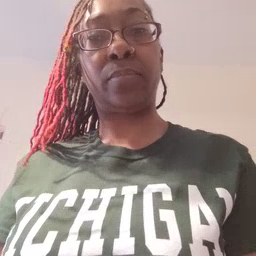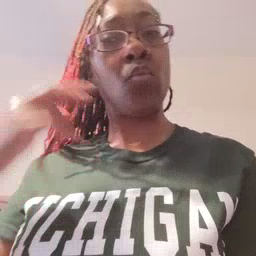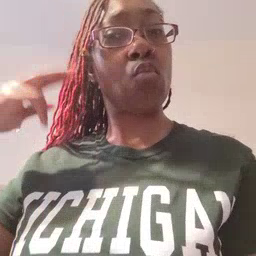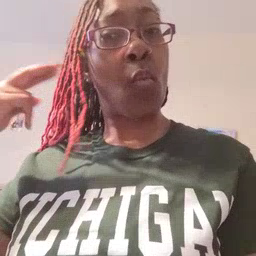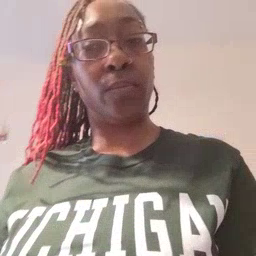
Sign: radio